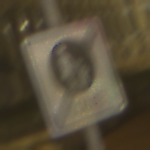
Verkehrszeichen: EndeFussgaengerzone
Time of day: Night
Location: Outdoor (Urban)
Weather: Overcast
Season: NotSpecified
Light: Artificial